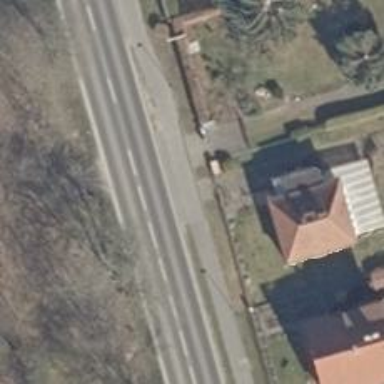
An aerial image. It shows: Asphalt sidewalk along the footway.